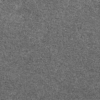
Label: dusty